Question: Records without customerId always have DT01-DT09 and WT01 and records with customerId have WIF...
'CustomerId' is essentially missing from records with 'DT' but it's that same customer.
How could I select records to get them in one row?

<URL>
Script I am tweaking ATM is below:
'''
select * from (
select
tqs.transactiondetailid as transactiondetailid,
q.productid as productid,
tqs.answer as QAnswer,
QCODE,
tqs.transactionversion as transactionversion,
tqs.CUSTOMERID AS CUSTOMERID
from TRANSACTIONDETAILQSHIS tqs
inner join question q on q.questionid = tqs.questionid
and (
q.qcode like 'DT%'
or q.qcode like 'WT%'
or (q.qcode like 'WIF%' and q.isthunderheadonly = 0))
) pivot (
min(QAnswer) for QCODE in (
'DT01', 'DT02', 'DT03', 'DT04', 'DT05', 'DT06', 'DT07', 'DT09', 'WT01', 'WIF3.1', 'WIF4.1', 'WIF4.2', 'WIF6.1', 'WIF7.1', 'WIF7.2', 'WIF7.3', 'WIF7.7', 'WIF7.10', 'WIF9.1', 'WIF9.6', 'WIF10.1', 'WIF10.2', 'WIF12.1', 'WIF13.1', 'WIF13.1.1', 'WIF14.1'
))
where transactiondetailid = 5845
'''
That 'transactiondetailid = 5845' at the end is for clarity only, normally it's all records.
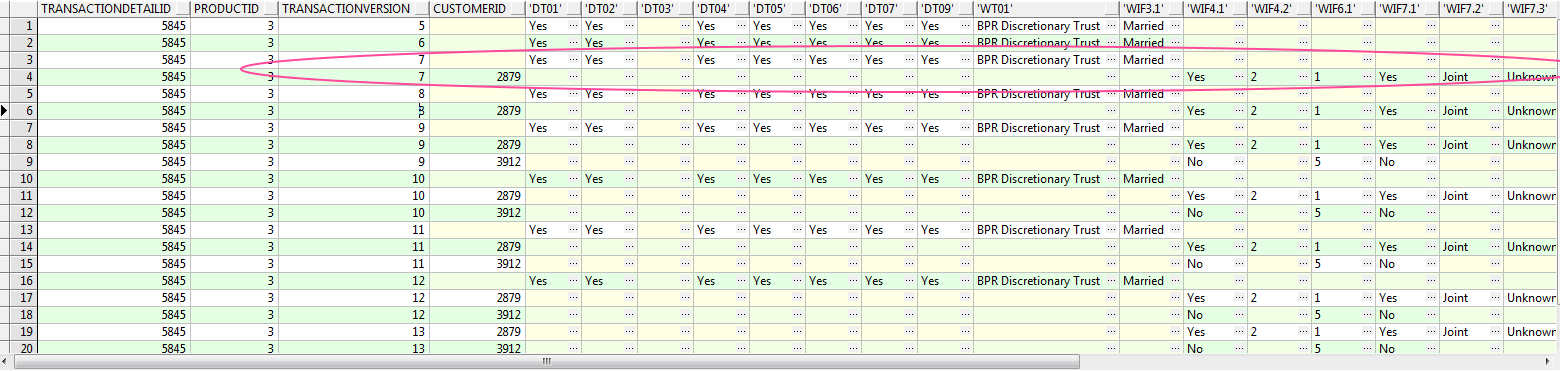
Answer: Figured it out myself.
Problem in all answers above is that if you eliminate CustomerId before filtering on it - you will get other customer's data , the trick is to filter the records on customerid without selecing customerid from inner select - that way the rows will collapse into one while skipping the records from second customer.
The way I did it I created a subselect (view) above that contained customerid's that I needed and then joined on that view to filter to customers that match, and if i need that customerid I can always get it from 'customerv'
'''
SELECT *
FROM
( SELECT tqs.transactiondetailid AS transactiondetailid,
q.productid AS productid,
tqs.answer AS QAnswer,
QCODE,
tqs.transactionversion AS transactionversion
FROM TRANSACTIONDETAILQSHIS tqs
INNER JOIN question q ON q.questionid = tqs.questionid
INNER JOIN customerv curr ON curr.transactiondetailid = tqs.transactiondetailid
WHERE curr.CUSTOMERID = tqs.CUSTOMERID
OR tqs.customerid IS NULL ) pivot ( min(QAnswer)
FOR QCODE IN ( 'DT01', 'DT02', 'DT03', 'DT04', 'DT05', 'DT06', 'DT07', 'DT09', 'WT01', 'WIF3.1', 'WIF4.1', 'WIF4.2', 'WIF6.1', 'WIF7.1', 'WIF7.2', 'WIF7.3', 'WIF7.7', 'WIF7.10', 'WIF9.1', 'WIF9.6', 'WIF10.1', 'WIF10.2', 'WIF12.1', 'WIF13.1', 'WIF13.1.1', 'WIF14.1' )) x
WHERE x.transactiondetailid = 5845
'''
see result below: